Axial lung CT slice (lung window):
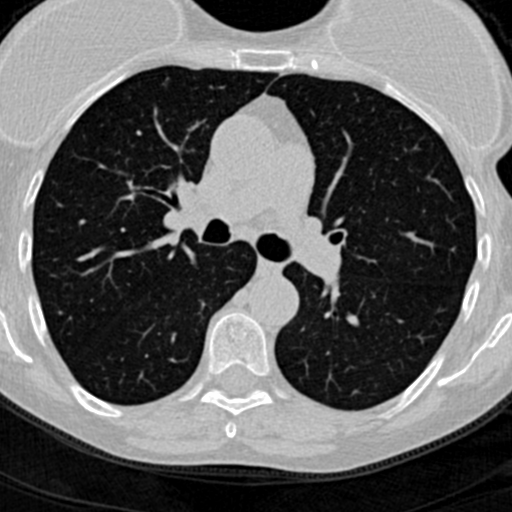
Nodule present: no